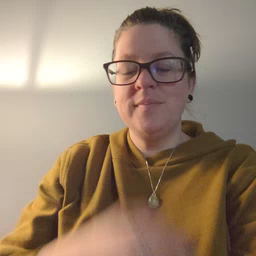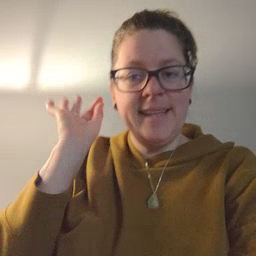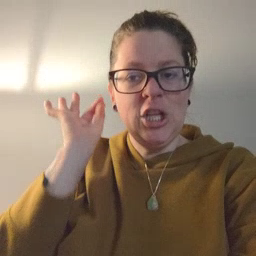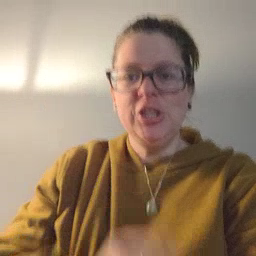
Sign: hair